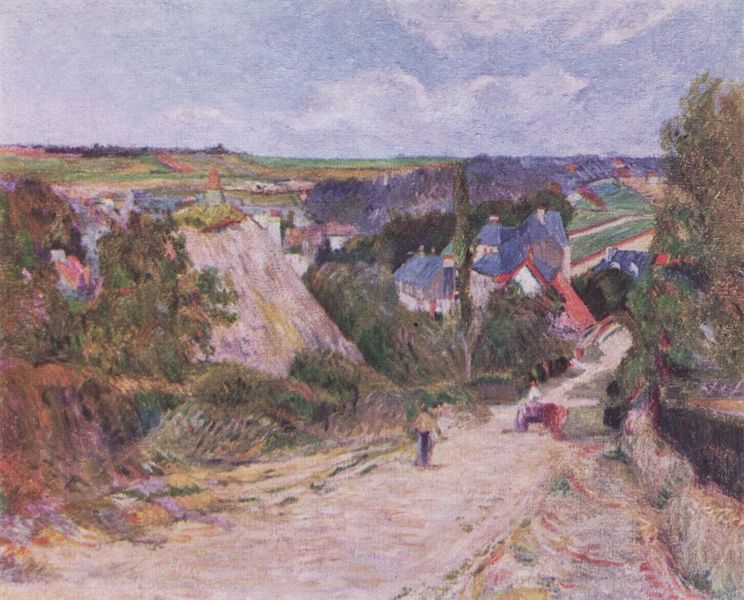
Titel: Dorfeingang
Künstler: Paul Gauguin
Standort: Boston (Massachusetts)
Institution: Museum of Fine Arts
Schlagwörter: baum, berg, blau, blätter, dunkel, felsen, gemälde, himmel, mann, weiß, wolken, aquarell, bäume, cezanne, fluss, gelb, grün, impressionismus, kirchturm, landschaft, menschen, ocker, stadt, braun, bunt, fenster, frankreich, grau, hell, licht, pastell, strasse, ausblick, dach, gras, haus, rot, weg, wiese, zaun, mensch, stein, bild, öl, feld, felder, ferne, horizont, häuser, hügel, natur, stamm, strauch, weite, gebüsch, kirche, sträucher, land, pflanzen, rosa, tal, wald, anhöhe, karren, turm, farbig, sommer, ort, abhang, feldweg, fels, gebirge, hang, steilhang, dorf, dächer, lila, violett, schlucht, kutsche, markt, rand, arbeiter, traktor, wagen, böschung, luft, querformat, impressionistisch, monet, manet, grass, bauer, impression, unten, village, acryl, gefälle, heiter, pinselstrich, himme, malerisch, wanderer, rotbraun, landscahft, siedlung, wegrand, spaziergänger, hohlweg, abwärts, paysage, paysan, heuwagen, fuhrwerk, heimweg, pisarro, abschüssig, lebendig, krichturm, furche, impressionnisme, tableau, pastel, pastellzeichnung, pferdekarren, abschuss, fauvisme, blaue dächer, mittal, absteigend, st, edächer, däächer, eortschaft